Interaction volume radius: 5 \u00c5
Interaction volume height: 10 \u00c5
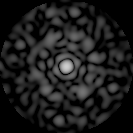
Disorder parameter: 0.8893